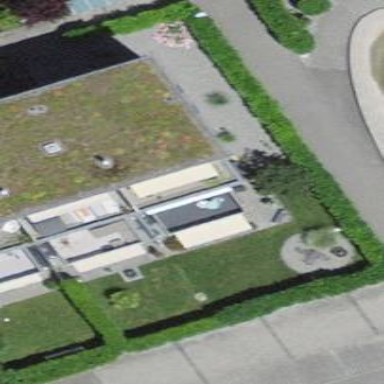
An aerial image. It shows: Residential building with flat roof.